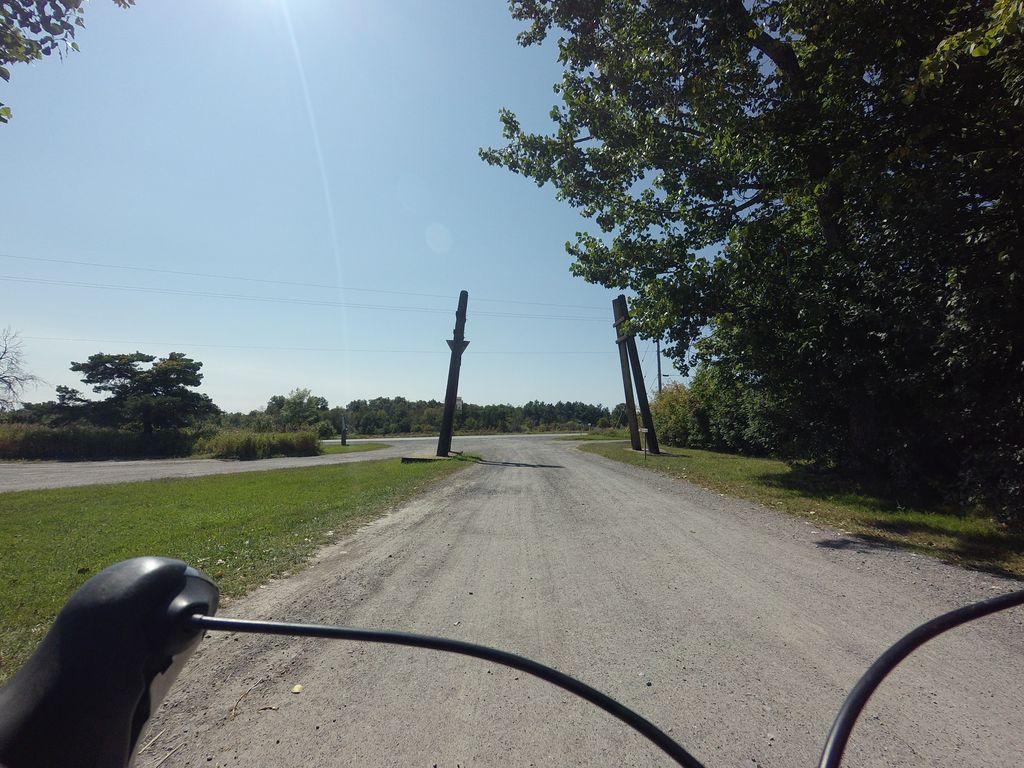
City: ottawa-gatineau